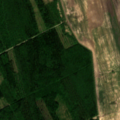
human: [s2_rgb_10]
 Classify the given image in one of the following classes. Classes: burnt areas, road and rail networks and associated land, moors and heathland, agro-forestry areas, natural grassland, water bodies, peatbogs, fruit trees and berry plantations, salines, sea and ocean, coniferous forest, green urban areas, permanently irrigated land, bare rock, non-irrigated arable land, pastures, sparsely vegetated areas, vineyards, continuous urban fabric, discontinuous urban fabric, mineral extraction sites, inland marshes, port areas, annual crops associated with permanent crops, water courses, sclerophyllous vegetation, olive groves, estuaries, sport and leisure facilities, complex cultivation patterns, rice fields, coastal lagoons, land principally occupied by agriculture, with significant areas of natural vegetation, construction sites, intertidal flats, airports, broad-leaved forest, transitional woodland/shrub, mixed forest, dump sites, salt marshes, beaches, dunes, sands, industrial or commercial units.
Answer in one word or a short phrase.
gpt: non-irrigated arable land, broad-leaved forest, mixed forest